Question: please check the below example
'''
namespace GServices
{
[ServiceKnownType(typeof(SearchType))]
[ServiceContract(SessionMode = SessionMode.Allowed)]
public interface ITest
{
[OperationContract]
int subtract(int x, int y);
}
[ServiceKnownType(typeof(SearchType))]
[ServiceContract(SessionMode = SessionMode.Allowed)]
public interface ITest2
{
[OperationContract]
int add(int x, int y);
}
public class G : ITest2, ITest
{
public int add(int x, int y)
{
return x + y;
}
public int subtract(int x, int y)
{
return x + y;
}
}
}
'''
ITest has subtract() method and Itest2 has add() method.
Both are implemented by one concrete class called G.
If i just want to expose the ITest through WCF, I have following endpoint config
'''
<service name="GQS1" behaviorConfiguration="GQwcfBehaviour">
<endpoint address="DP2Svcs" binding="wsHttpContextBinding" bindingConfiguration="wsHttpEndpointBindingConfig" contract="GServices.itest">
<identity>
<dns value="localhost" />
</identity>
</endpoint>
</service>
'''
when i run this service and check the wsdl, I can see that the methods which are in itest2 also appeared in wsdl. in this example case , subtract() method should only be exposed. But add() method is also exposed.
My requirement is to have methods in ITest Interface should only exposed. in this case , i want to expose only subtract() method which is declared in ITest. But both of their implementation resides in Only one concrete class "G". What am I missing here?
Edit : I have given my Service.svc file content :
'''
<%@ ServiceHost Language="C#" Debug="true" Service="GServices.G" %>
'''

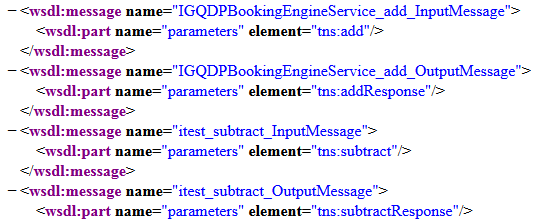
Answer: Make sure that the value of the 'name' attribute in the '<service>' element in the configuration is the of the service class. In your config you have the endpoint contract name qualified by a namespace (GServices.itest), but the service is not (GQS1). If you don't have any service confugration for a specific service, WCF will add one default endpoint which wil expose the problem you have. For example, in the code below, where the line which adds one endpoint is commented out, the WSDL on the service shows both operations. But if you uncomment the line (which will make the service have only one endpoint of type ITest), only the "subtract" operation will be shown.
'''
public class StackOverflow_11339853
{
[ServiceContract(SessionMode = SessionMode.Allowed)]
public interface ITest
{
[OperationContract]
int subtract(int x, int y);
}
[ServiceContract(SessionMode = SessionMode.Allowed)]
public interface ITest2
{
[OperationContract]
int add(int x, int y);
}
public class G : ITest2, ITest
{
public int add(int x, int y)
{
return x + y;
}
public int subtract(int x, int y)
{
return x + y;
}
}
public static void Test()
{
string baseAddress = "http://" + Environment.MachineName + ":8000/Service";
ServiceHost host = new ServiceHost(typeof(G), new Uri(baseAddress));
// host.AddServiceEndpoint(typeof(ITest), new BasicHttpBinding(), "");
host.Description.Behaviors.Add(new ServiceMetadataBehavior { HttpGetEnabled = true });
host.Open();
Console.WriteLine("Host opened");
Console.Write("Press ENTER to close the host");
Console.ReadLine();
host.Close();
}
}
'''